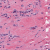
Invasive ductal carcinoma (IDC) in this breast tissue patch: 1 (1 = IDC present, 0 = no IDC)